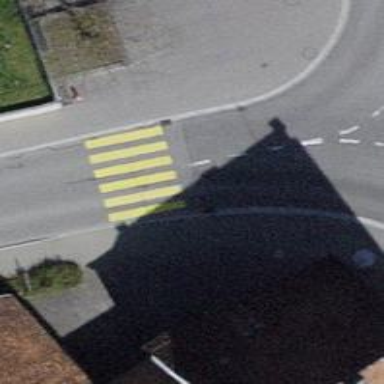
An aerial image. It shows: Uncontrolled zebra crossing with zebra markings.